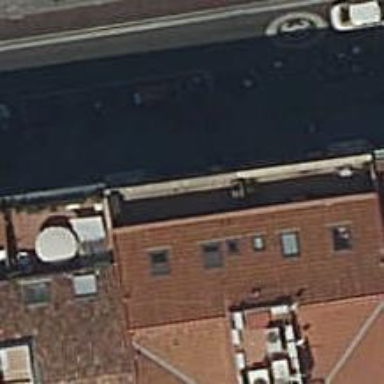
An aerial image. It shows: Café.